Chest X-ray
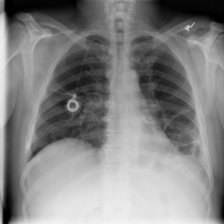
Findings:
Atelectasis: negative
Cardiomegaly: negative
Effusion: negative
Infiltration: negative
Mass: positive
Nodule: negative
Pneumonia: negative
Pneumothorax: negative
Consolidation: positive
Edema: negative
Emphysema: negative
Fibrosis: negative
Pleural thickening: negative
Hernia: negative